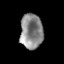
Tissue: prostate
Cell type: Epithelial cells
Senescence score: 0.3477
Nuclear area (px): 772
Mean DAPI intensity: 137.707